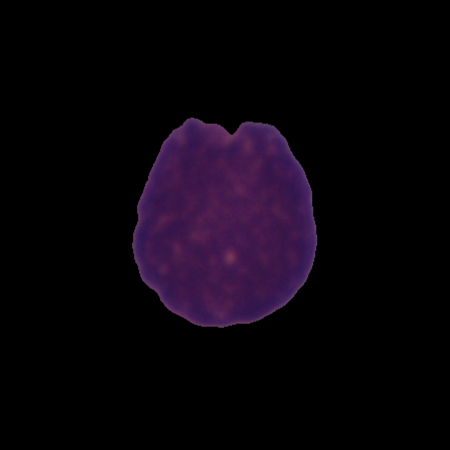
Label: cancer